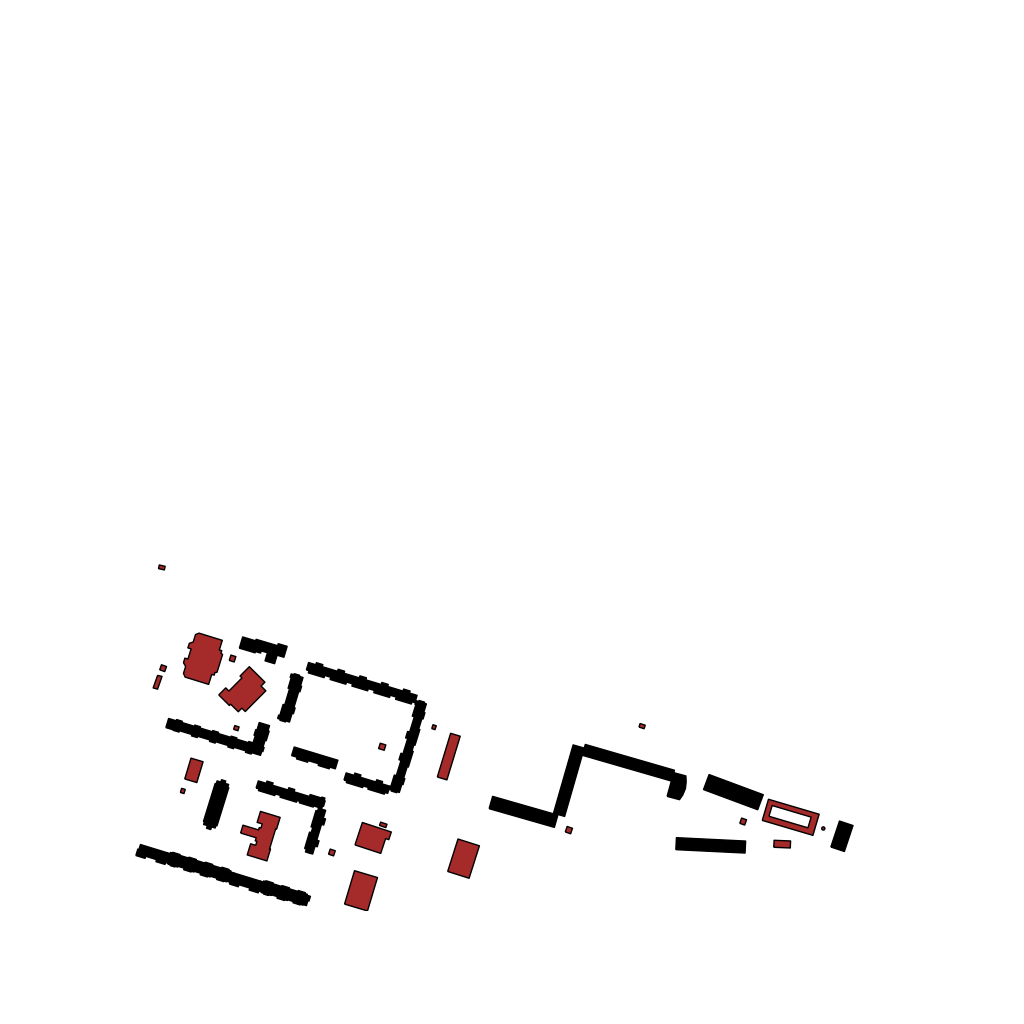
Tags: overhead vector_map, business, recreation, residential, special, modern, high_rise, individual_rise, low_rise, density_2, Building, Facility, 1.0 km²